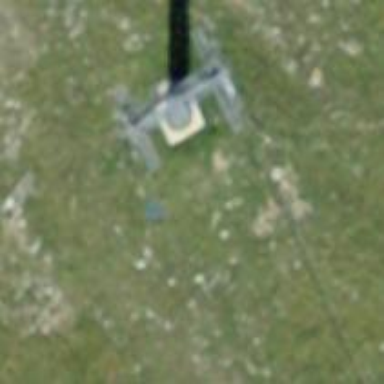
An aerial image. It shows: Pylon used for aerialway.